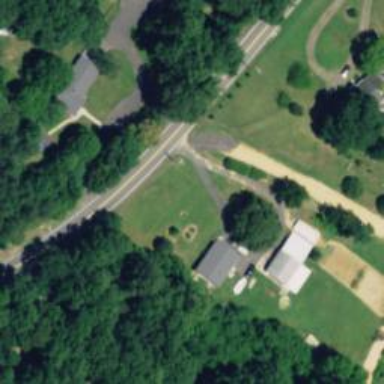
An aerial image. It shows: Driveway.